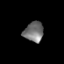
Tissue: prostate
Cell type: Fibroblasts
Senescence score: 0.3514
Nuclear area (px): 386
Mean DAPI intensity: 114.889